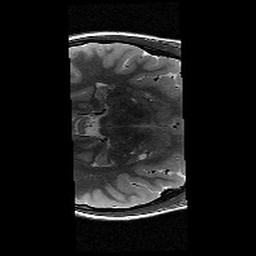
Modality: T2w
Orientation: axial
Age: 13
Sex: female
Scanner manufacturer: siemens
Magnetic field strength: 3 T
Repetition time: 9.23 s
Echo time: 0.067 s